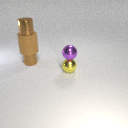
small brown metal cylinder behind small yellow metal sphere